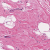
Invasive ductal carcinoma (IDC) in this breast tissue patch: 1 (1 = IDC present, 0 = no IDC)